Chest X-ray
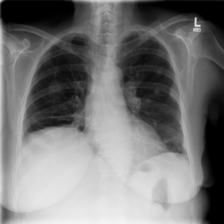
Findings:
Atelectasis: positive
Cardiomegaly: negative
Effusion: negative
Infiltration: negative
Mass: positive
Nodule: positive
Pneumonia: negative
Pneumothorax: negative
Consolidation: negative
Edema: negative
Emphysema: negative
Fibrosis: negative
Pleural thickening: negative
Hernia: negative